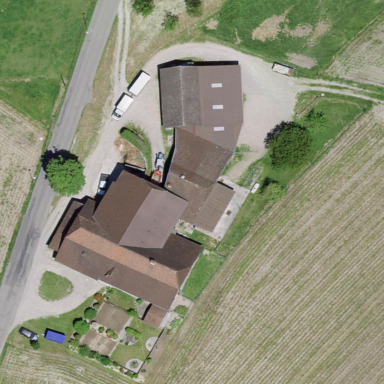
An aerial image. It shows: Farmyard area.